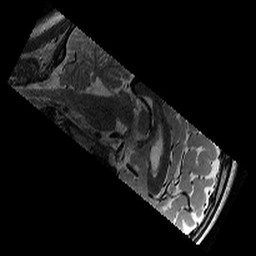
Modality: T2w
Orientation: sagittal
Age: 11
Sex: female
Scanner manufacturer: siemens
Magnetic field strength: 3 T
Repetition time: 9.23 s
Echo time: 0.067 s